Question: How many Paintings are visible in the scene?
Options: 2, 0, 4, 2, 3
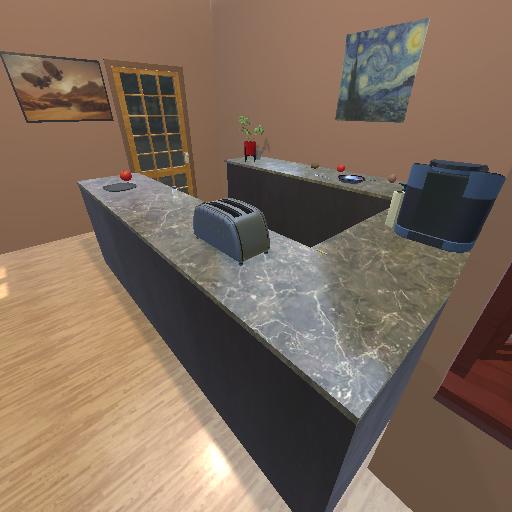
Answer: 2